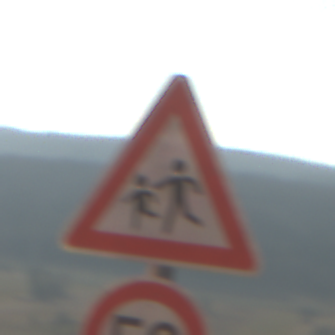
Verkehrszeichen: KinderRechts
Zusatzzeichen unten: Geschwindigkeit50
Umgebung: Outdoor, Nature
Tageszeit: MorningAfternoon
Wetter: PartlyCloudy
Licht: Natural
Jahreszeit: NotSpecified
Kontrast: HighContrast